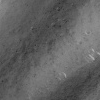
Atmospheric dust classification: not_dusty